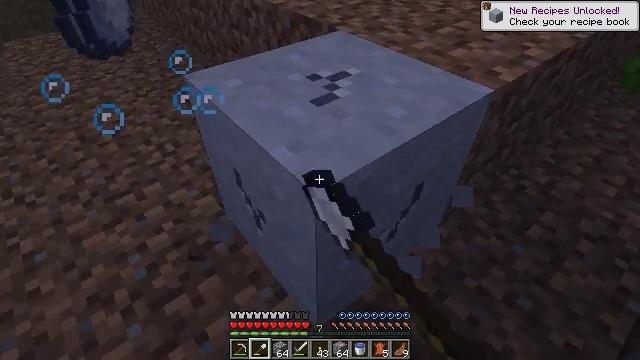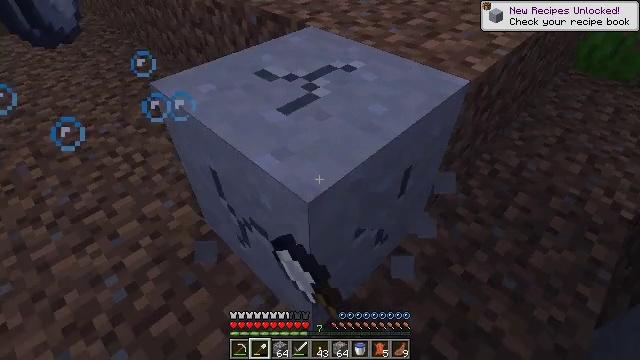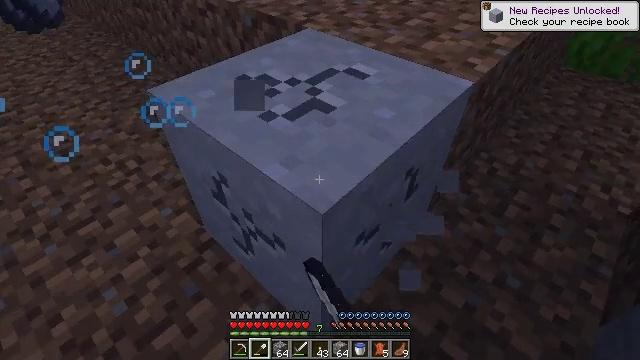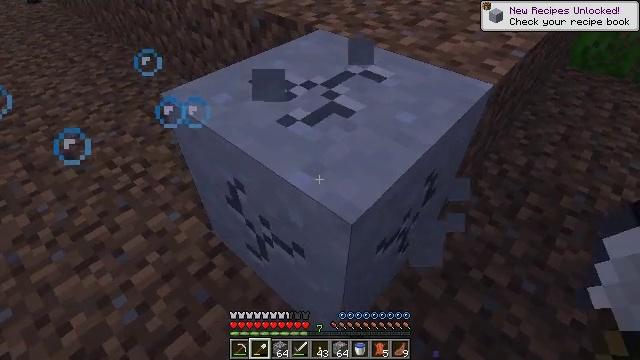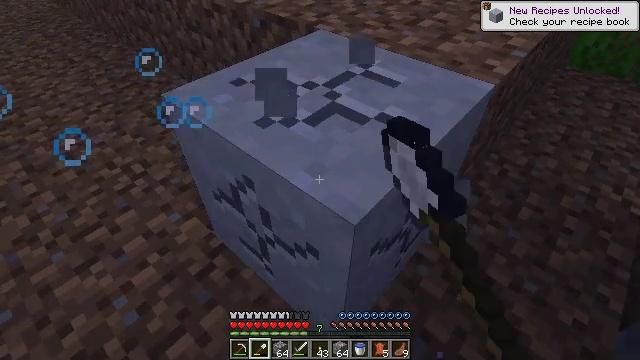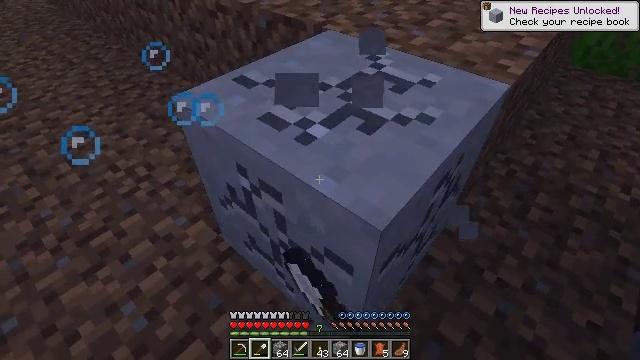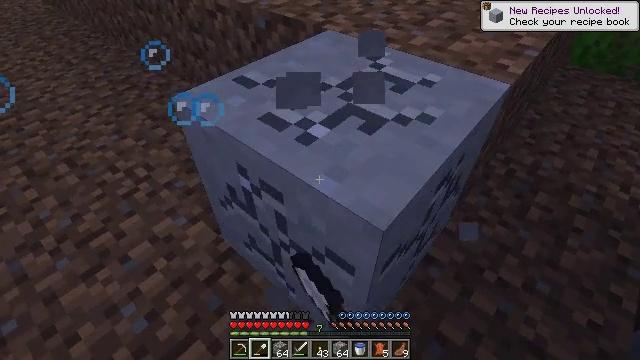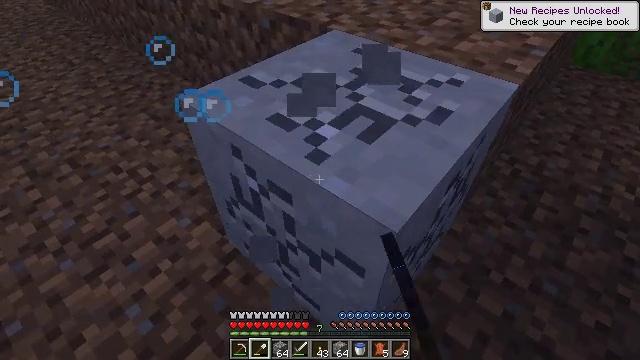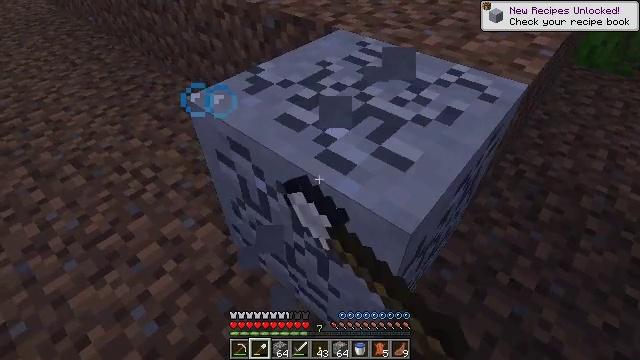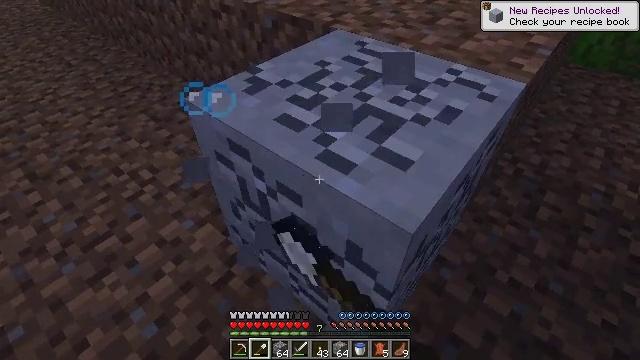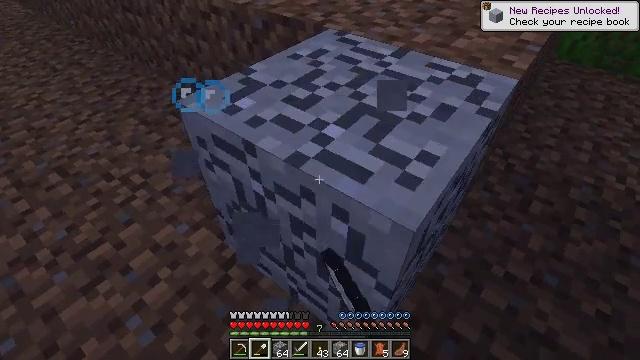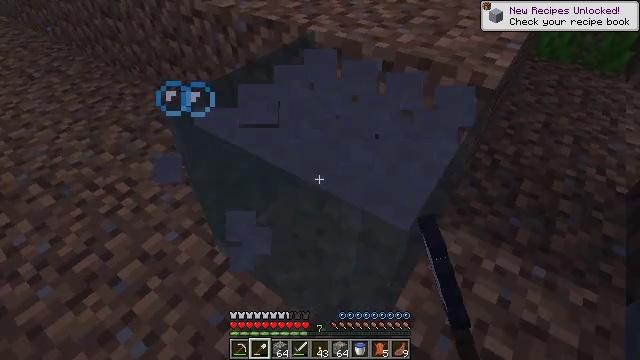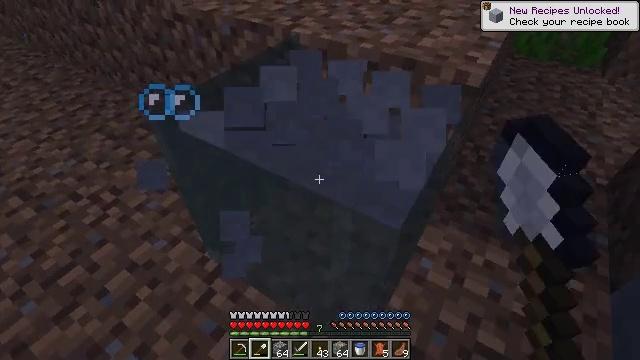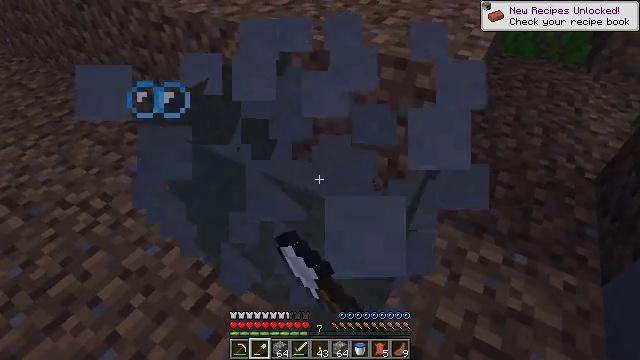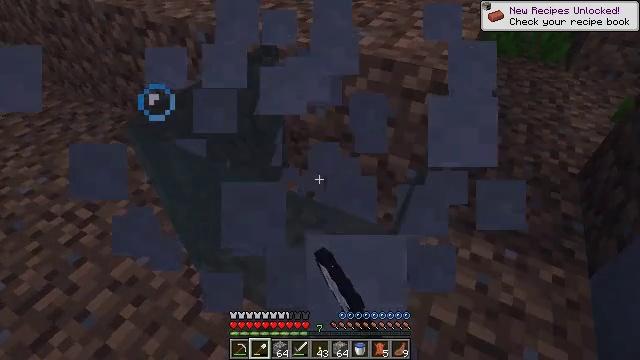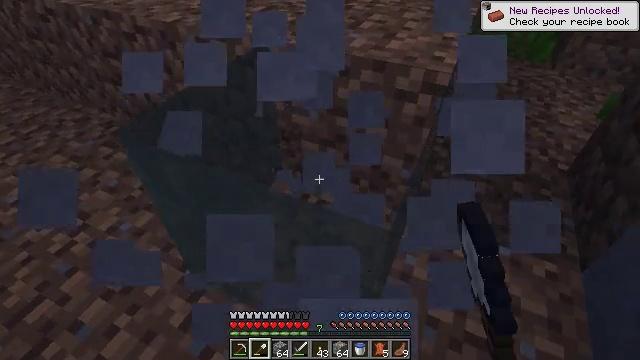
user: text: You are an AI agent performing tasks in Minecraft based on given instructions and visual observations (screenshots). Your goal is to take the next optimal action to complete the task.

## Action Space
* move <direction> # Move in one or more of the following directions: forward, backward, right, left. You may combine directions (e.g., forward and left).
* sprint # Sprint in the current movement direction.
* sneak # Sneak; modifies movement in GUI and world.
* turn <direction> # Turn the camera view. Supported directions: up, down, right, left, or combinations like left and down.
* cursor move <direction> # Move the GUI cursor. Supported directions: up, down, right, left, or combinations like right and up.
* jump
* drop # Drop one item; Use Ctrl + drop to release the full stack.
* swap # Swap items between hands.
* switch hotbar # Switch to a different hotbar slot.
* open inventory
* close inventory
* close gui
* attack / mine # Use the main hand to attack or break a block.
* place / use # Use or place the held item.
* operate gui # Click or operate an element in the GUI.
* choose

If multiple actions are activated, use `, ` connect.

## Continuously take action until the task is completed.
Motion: motion action
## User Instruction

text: Dig up clay found underwater.
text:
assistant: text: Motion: move forward and move left, turn right and down, attack / mine
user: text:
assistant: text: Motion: move left, turn right, attack / mine
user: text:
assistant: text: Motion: attack / mine
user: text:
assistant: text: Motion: attack / mine
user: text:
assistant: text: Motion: attack / mine
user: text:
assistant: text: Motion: attack / mine
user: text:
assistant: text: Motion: attack / mine
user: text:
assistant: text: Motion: attack / mine
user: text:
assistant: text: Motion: attack / mine
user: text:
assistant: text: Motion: turn right, attack / mine
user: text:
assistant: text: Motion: turn right, attack / mine
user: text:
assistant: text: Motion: turn right, attack / mine
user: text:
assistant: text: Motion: turn right, attack / mine
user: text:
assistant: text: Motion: turn right, attack / mine
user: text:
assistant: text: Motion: move left, turn right, attack / mine
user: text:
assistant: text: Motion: move left, attack / mine
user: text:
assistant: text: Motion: move forward and move left, turn right, attack / mine
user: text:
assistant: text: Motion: move forward and move left, turn right, attack / mine
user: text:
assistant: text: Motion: move forward and move left, turn right, attack / mine
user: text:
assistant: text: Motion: move forward and move left, turn right and up, attack / mine
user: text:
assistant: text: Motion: move forward and move left, turn right and up, attack / mine
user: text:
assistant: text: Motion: move forward and move left, turn right and up, attack / mine
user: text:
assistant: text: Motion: move forward, turn right and up, attack / mine
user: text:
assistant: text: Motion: move forward, turn right and up, attack / mine
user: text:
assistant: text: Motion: move forward, turn right, attack / mine
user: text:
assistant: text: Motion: move forward, attack / mine
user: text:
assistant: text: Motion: move forward, attack / mine
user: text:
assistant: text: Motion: attack / mine
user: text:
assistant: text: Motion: attack / mine
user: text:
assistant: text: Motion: attack / mine